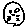
Label: cat